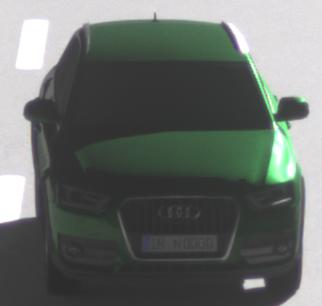
Make: Audi
Model: Q3 1.4 TFSI
Detailed model: Q3 (8U)
Model produced from: 2013/07
Model produced until: 2014/10
Doors: 5
Color: green
Road condition: dry road
Daytime: morning or afternoon
Contrast: high contrast